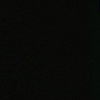
Label: space